Current action and preconditions to check: trajectory_clear

Your task: For each precondition in the list above, predict whether it will hold at this action.

Consider the current scene as observed from the mobile robot's camera, and analyze the predicted future states of all dynamic agents (e.g., people, animals, vehicles, or any moving entities) within the NEXT SECOND.

IMPORTANT: Only answer "very likely" if you are absolutely certain—based on strong, clear evidence—that a dynamic agent will violate the precondition in the predicted future state. Do NOT answer "very likely" for unlikely, ambiguous, or low-probability risks.

Ask yourself for each precondition: Is there a high probability, with clear and convincing evidence, that the predicted future states of any dynamic agent will interfere with the predicted future state of the currently executing action within the NEXT SECOND, causing that precondition to fail?

Assess the risk level based on these predictions. Use "likely" or "very likely" if motions create a clear risk of interference.

Use "neutral" or "improbable" if agents are nearby but their predicted paths are clearly diverging or non-conflicting.

Failure Risk Categories: "very improbable", "improbable", "neutral", "likely", "very likely"

Answer Format: Output ONLY the probability_of_failure value from these categories: "very improbable", "improbable", "neutral", "likely", "very likely"

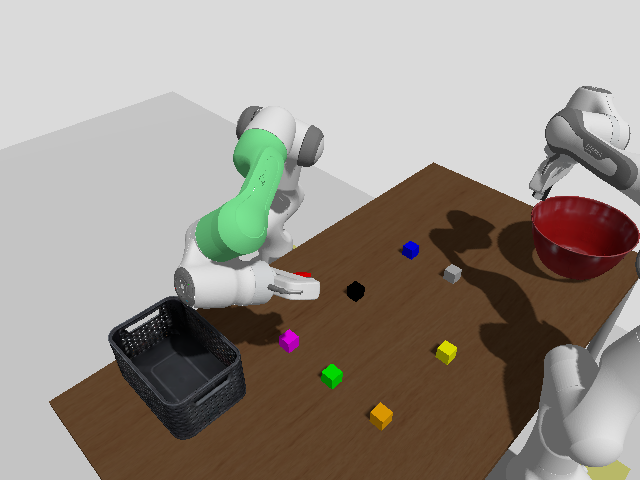

Answer: very improbable